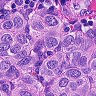
Metastatic tissue present: yes